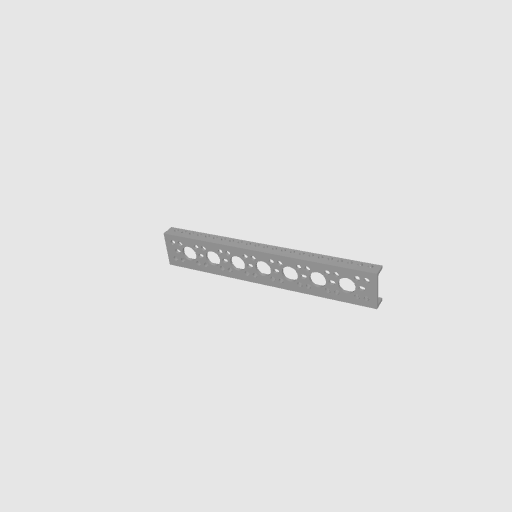
Part: MiniLowSideUChannel7H